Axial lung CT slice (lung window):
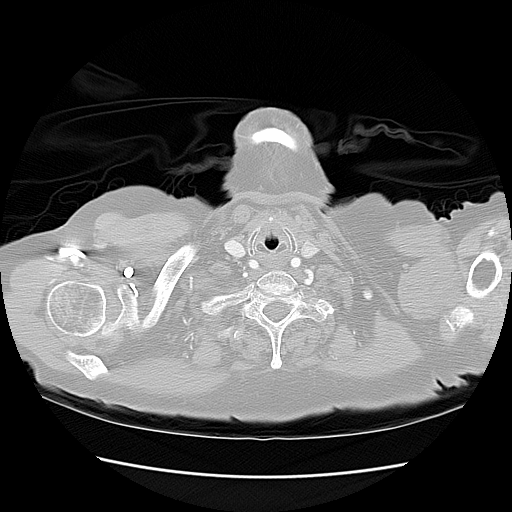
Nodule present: no